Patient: sex M, age 34
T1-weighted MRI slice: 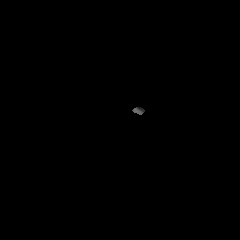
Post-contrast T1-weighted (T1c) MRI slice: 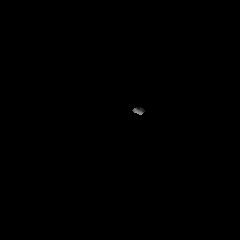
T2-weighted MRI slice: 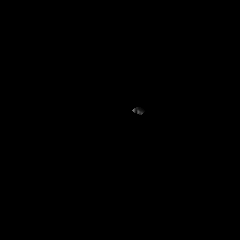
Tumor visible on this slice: no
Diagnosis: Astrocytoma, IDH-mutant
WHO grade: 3